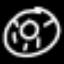
Label: donut